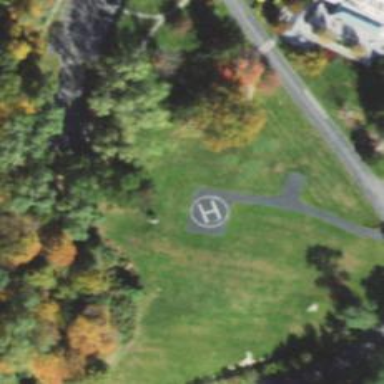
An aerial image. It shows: Image of helipad at airport.